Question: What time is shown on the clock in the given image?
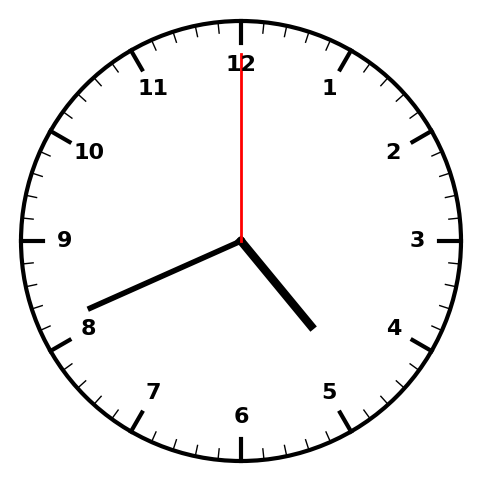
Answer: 04:41:00